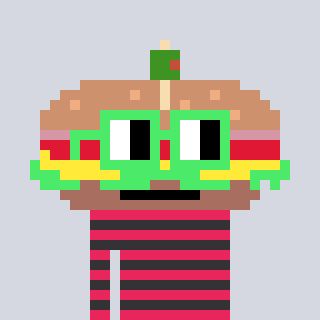
a pixel art character with square light green glasses, a sandwich-shaped head and a grayscale-colored body on a cool background